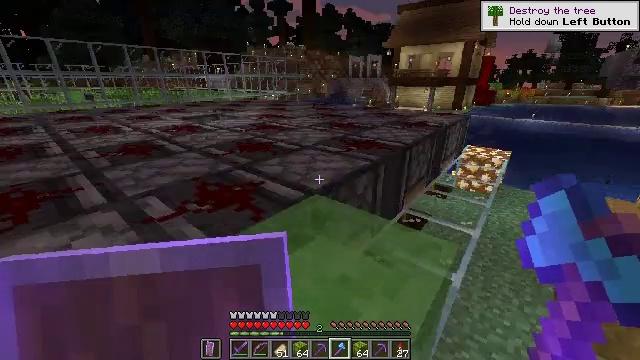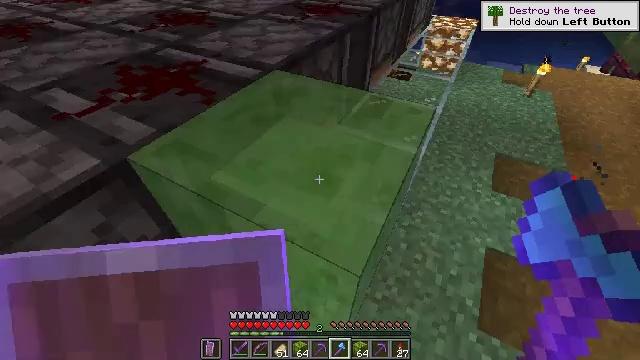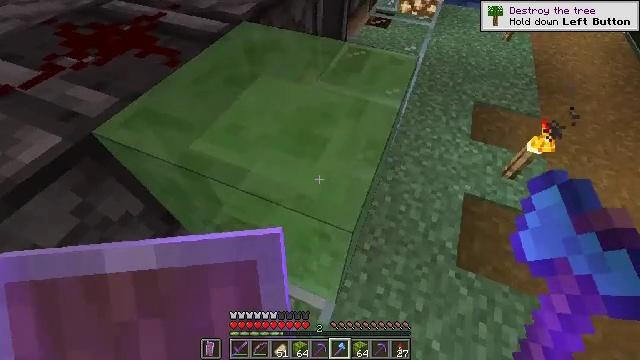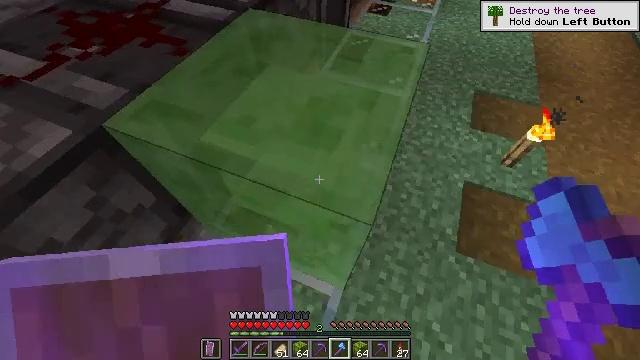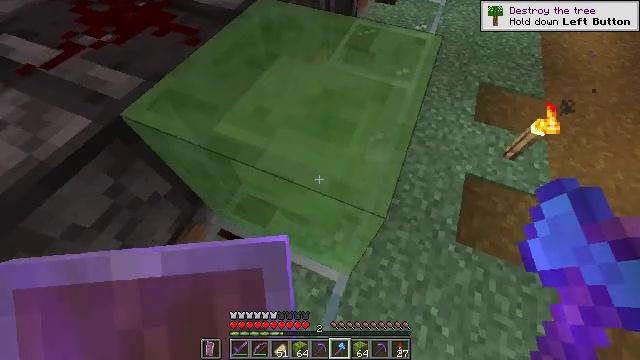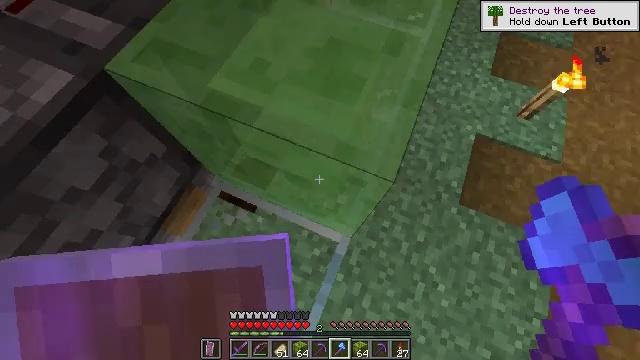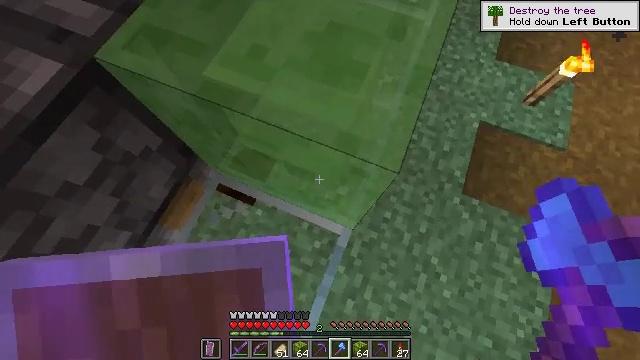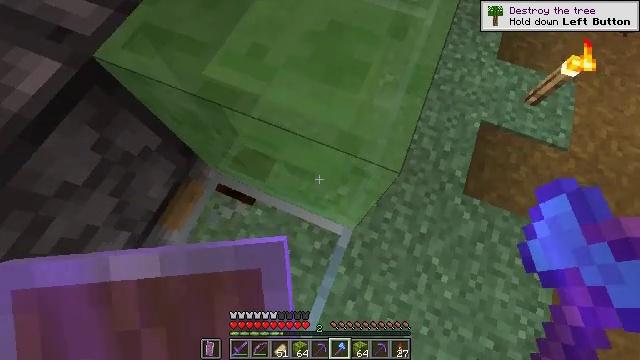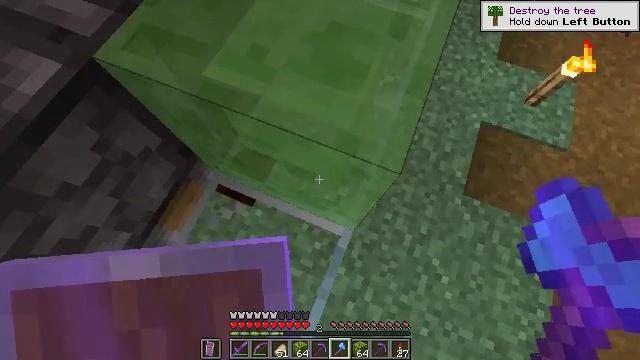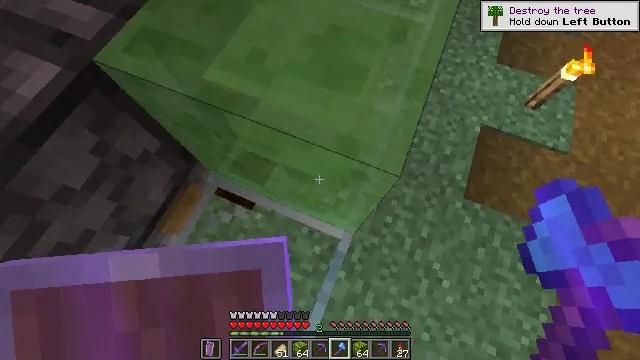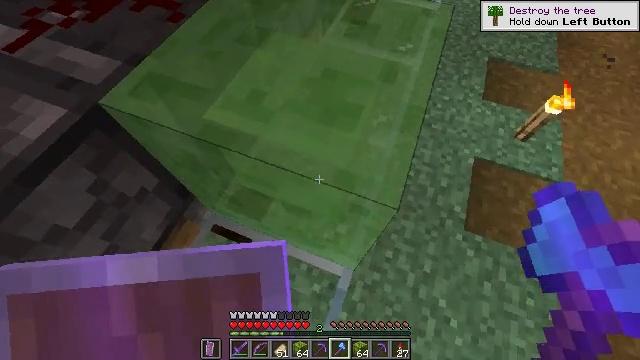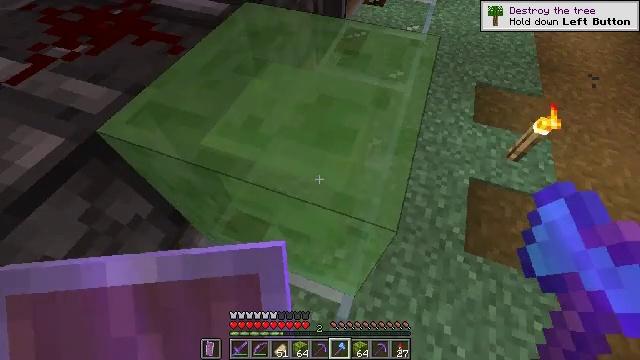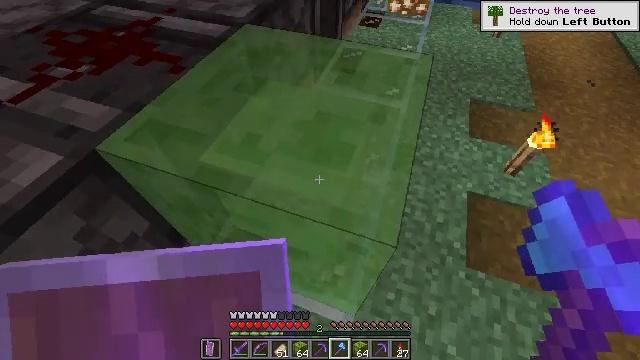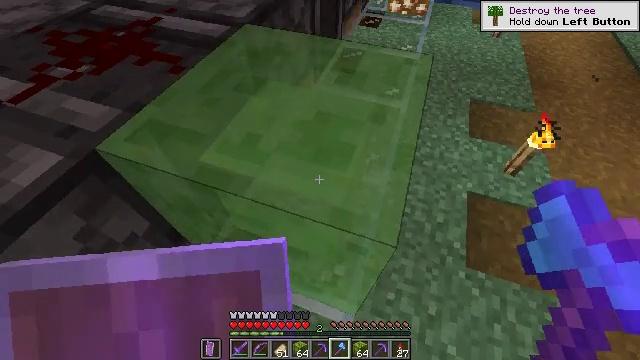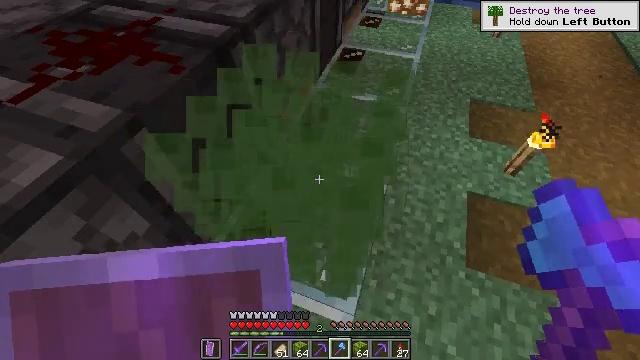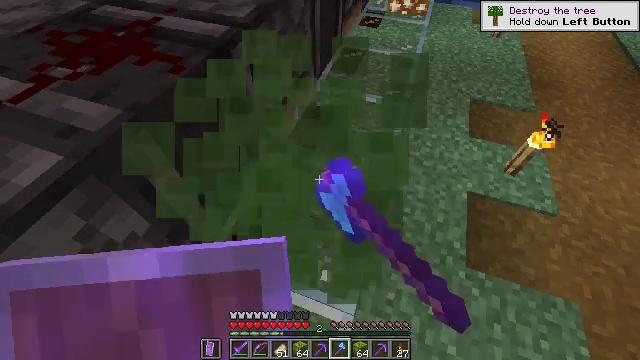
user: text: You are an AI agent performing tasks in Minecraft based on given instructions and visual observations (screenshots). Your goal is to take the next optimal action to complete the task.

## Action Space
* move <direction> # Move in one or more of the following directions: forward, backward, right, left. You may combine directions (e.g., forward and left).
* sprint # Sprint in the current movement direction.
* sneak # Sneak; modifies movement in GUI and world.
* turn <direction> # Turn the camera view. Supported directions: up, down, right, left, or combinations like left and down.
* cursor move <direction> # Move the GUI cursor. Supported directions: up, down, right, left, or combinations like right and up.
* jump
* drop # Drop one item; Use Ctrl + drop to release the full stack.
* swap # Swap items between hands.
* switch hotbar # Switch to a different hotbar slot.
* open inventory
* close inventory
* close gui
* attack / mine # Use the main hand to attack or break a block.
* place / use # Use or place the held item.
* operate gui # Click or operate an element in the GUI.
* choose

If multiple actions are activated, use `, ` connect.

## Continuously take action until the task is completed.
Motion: motion action
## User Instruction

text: Gather slime blocks for crafting purposes.
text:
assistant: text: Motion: turn right and down
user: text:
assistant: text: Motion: turn right and down
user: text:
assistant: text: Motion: turn down
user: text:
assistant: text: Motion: turn left and down
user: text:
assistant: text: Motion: turn down
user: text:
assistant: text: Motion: turn down
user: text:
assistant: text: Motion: no_op
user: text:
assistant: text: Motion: no_op
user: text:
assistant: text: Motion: no_op
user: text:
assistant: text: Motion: turn right and up
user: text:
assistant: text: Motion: turn right and up
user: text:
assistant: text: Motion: turn up
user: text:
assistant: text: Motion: no_op
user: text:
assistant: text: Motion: attack / mine
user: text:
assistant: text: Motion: attack / mine
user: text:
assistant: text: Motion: no_op
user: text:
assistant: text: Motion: no_op
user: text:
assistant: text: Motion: no_op
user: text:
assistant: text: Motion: no_op